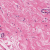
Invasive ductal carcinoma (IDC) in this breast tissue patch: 0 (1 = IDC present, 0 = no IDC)